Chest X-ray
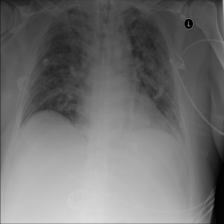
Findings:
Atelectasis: negative
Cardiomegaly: negative
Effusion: negative
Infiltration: negative
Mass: negative
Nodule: negative
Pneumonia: negative
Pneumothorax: negative
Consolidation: negative
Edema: negative
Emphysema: negative
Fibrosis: negative
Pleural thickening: negative
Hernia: negative